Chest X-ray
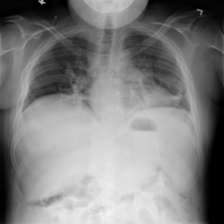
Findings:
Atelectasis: positive
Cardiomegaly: negative
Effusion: positive
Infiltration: negative
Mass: negative
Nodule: negative
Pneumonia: negative
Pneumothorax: negative
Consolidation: negative
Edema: negative
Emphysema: negative
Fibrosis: negative
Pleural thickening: negative
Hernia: negative